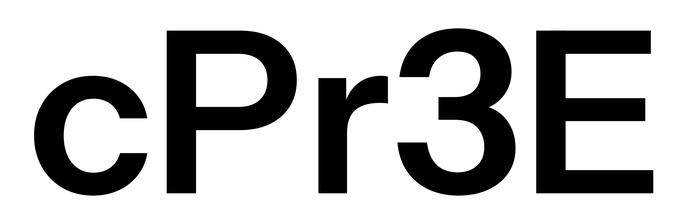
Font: InstrumentSans_SemiBold